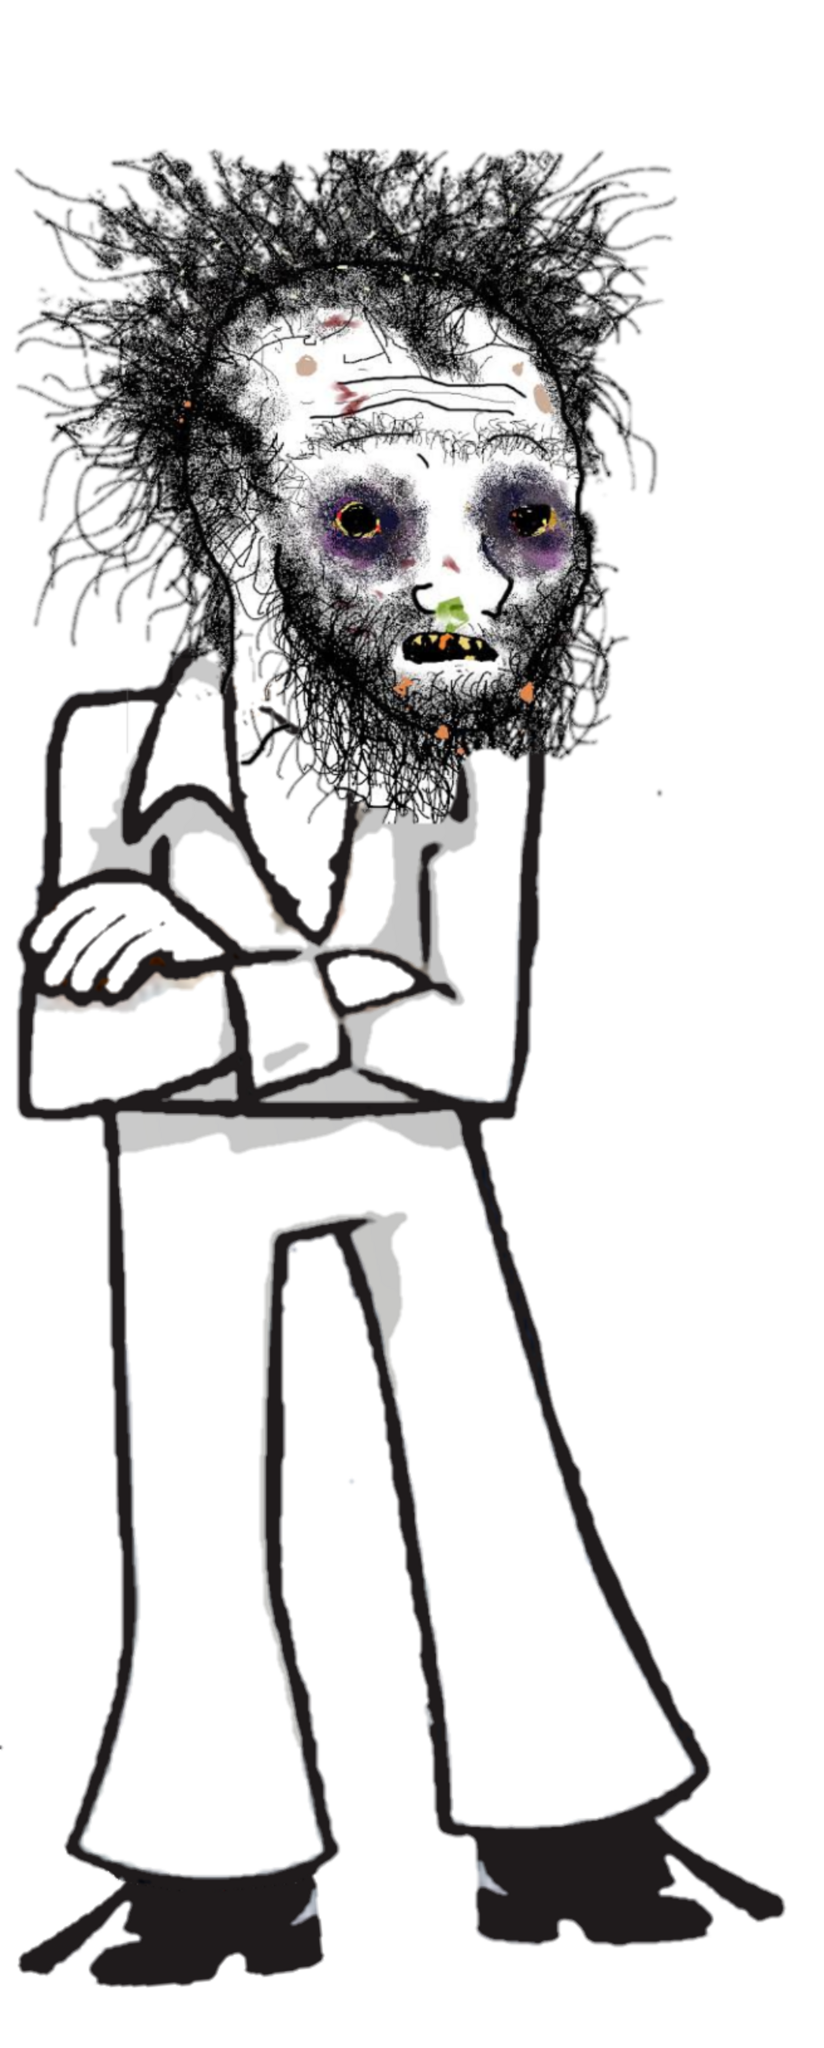
Label: 5_Doomer